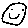
Label: smiley face